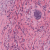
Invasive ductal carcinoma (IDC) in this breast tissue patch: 1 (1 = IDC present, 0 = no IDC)